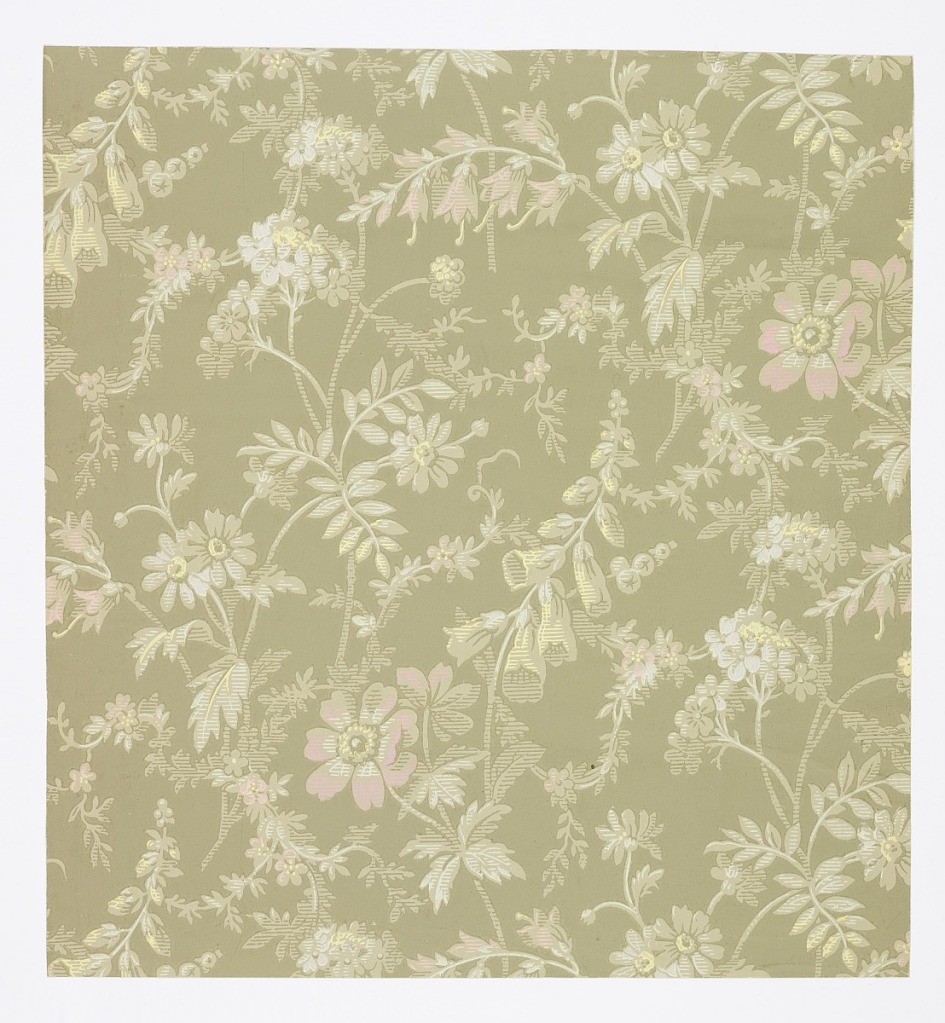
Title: Sidewall
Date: ca. 1880
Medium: Machine-printed on paper
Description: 1970-26-4-cdd: Aesthetic or Anglo-Japanesque pattern with overlap...;     1970-26-4-cx: All-over pattern of garden flowers with foliage ir...